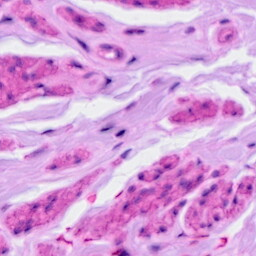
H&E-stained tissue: Ovarian